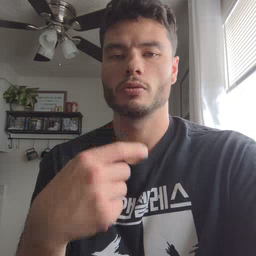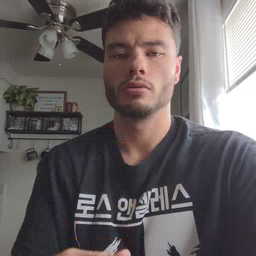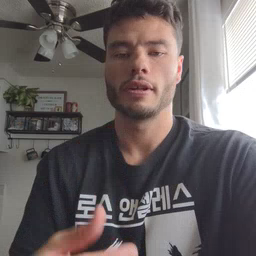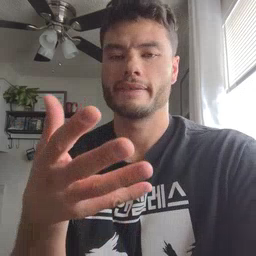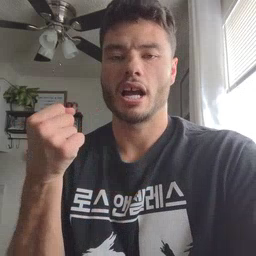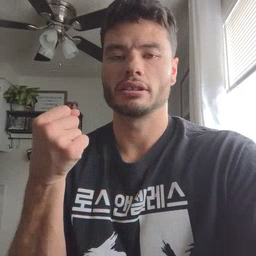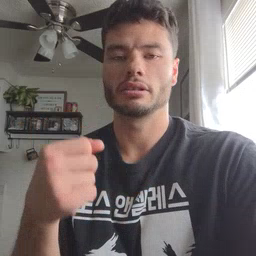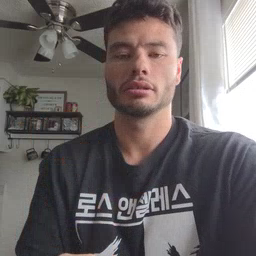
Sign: fast